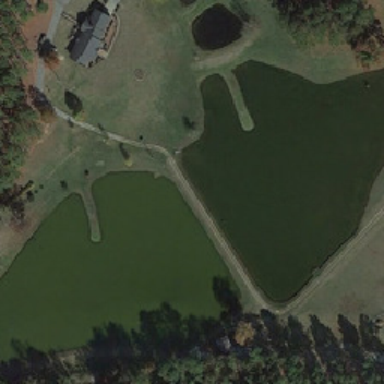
Green vegetation covered with earth .